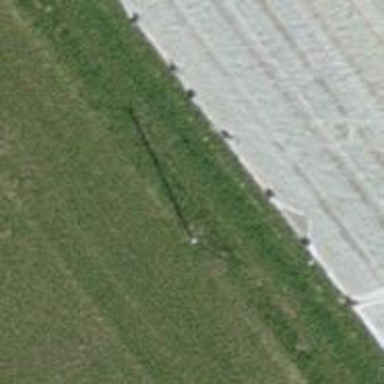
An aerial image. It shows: Minor power line.